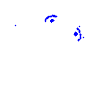
Particle: electron